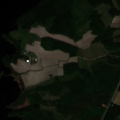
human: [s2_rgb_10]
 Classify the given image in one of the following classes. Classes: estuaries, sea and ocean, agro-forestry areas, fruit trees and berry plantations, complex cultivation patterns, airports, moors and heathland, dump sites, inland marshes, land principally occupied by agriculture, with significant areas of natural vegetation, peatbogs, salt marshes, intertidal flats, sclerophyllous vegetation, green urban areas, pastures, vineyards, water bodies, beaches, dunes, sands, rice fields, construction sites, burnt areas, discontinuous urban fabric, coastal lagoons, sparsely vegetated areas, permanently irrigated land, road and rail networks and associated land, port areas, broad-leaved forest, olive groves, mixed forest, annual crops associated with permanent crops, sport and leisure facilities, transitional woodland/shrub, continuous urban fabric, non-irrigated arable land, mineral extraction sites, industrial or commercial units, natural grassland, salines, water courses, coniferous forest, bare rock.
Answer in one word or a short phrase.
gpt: land principally occupied by agriculture, with significant areas of natural vegetation, coniferous forest, mixed forest, water bodies